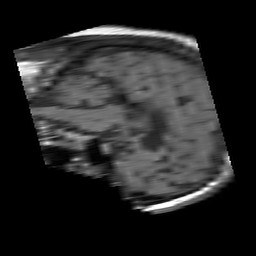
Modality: T1w
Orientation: sagittal
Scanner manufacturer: philips
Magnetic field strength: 1.5 T
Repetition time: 0.6511 s
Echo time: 0.015 s